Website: walmart
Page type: payment
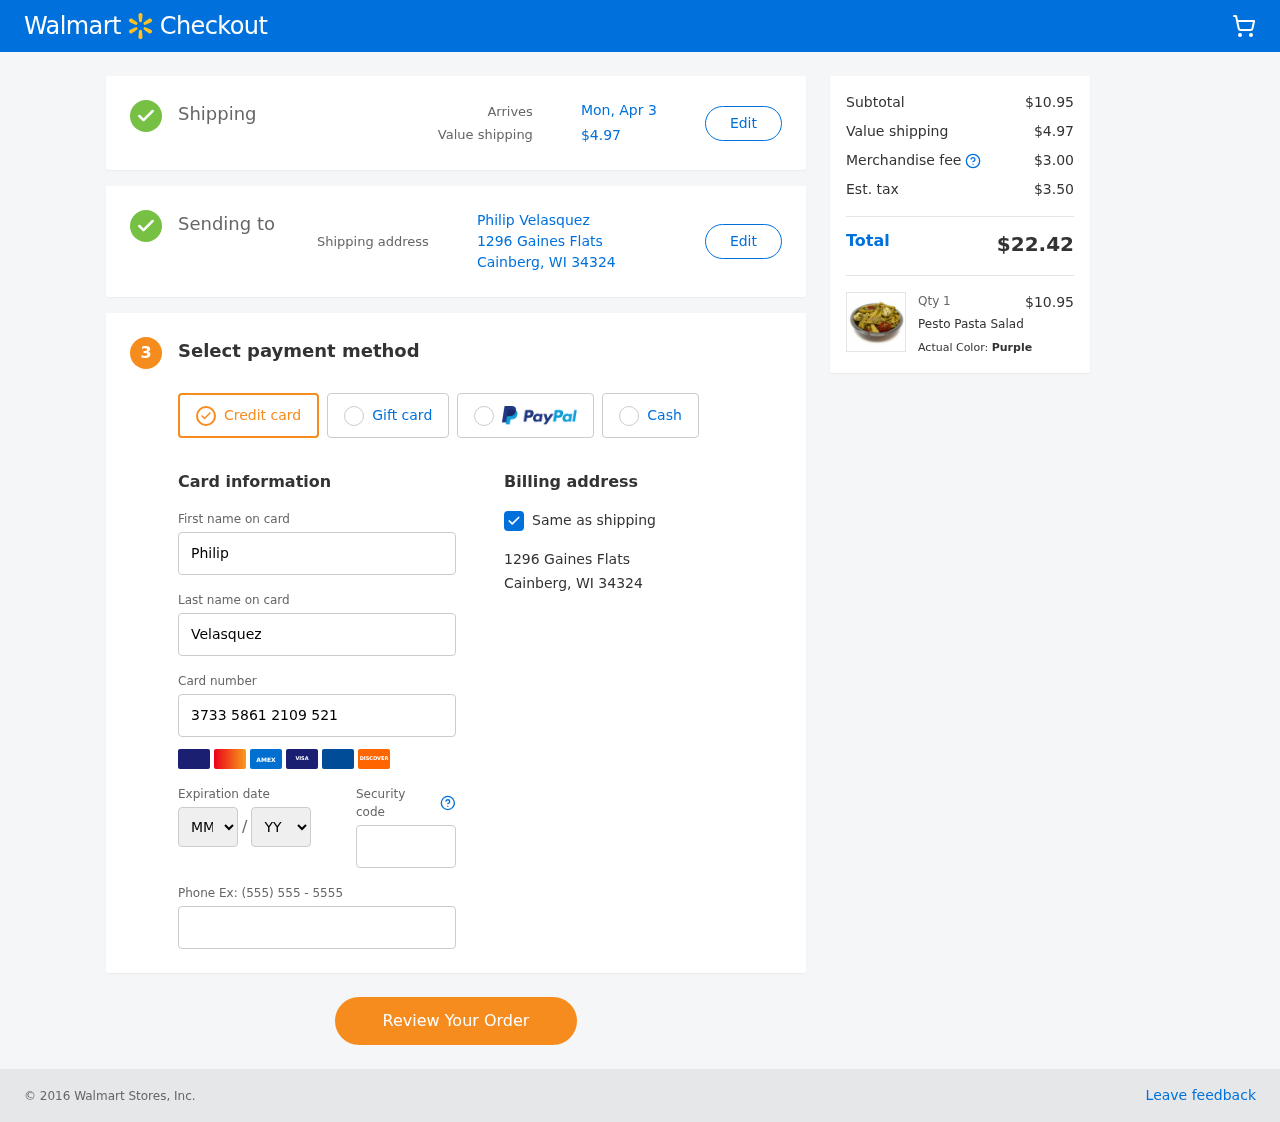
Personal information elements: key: PII_CARD_EXPIRY_MONTH
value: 06
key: PII_CARD_EXPIRY_YEAR
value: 27
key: PII_CITY_STATE_ZIP
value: Cainberg, WI 34324
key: PII_FULLNAME
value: Philip Velasquez
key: PII_STREET
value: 1296 Gaines Flats
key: PII_FIRSTNAME
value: Philip
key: PII_LASTNAME
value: Velasquez
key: PII_CARD_NUMBER
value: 3733 5861 2109 521
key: PII_CARD_CVV
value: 3105
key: PII_PHONE
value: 4415557193
Product elements: key: PRODUCT1_NAME
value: Pesto Pasta Salad
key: PRODUCT1_PRICE
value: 10.95
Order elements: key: ORDER_DELIVERY_DATE
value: Mon, Apr 3
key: ORDER_SHIPPING_COST
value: $4.97
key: ORDER_SUBTOTAL
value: $10.95
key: ORDER_MERCHANDISE_FEE
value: $3.00
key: ORDER_TAX
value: $3.50
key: ORDER_TOTAL
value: $22.42
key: ORDER_NUM_ITEMS
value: Qty 1